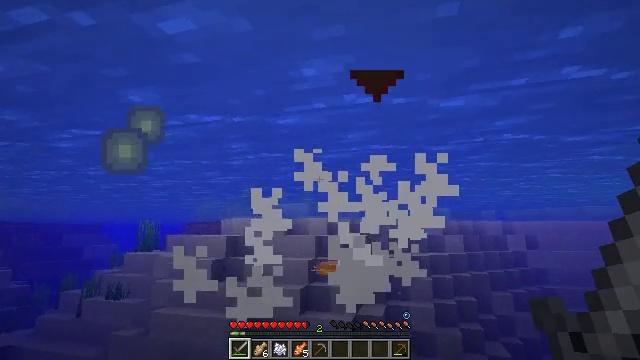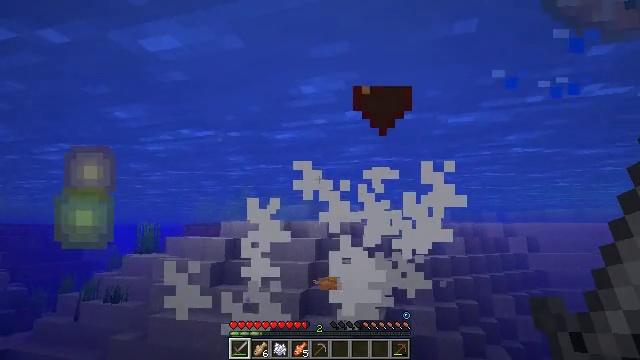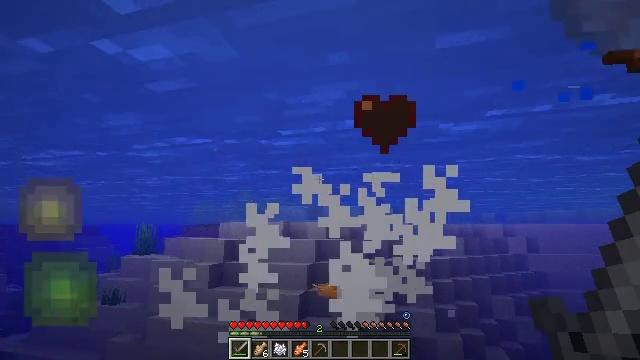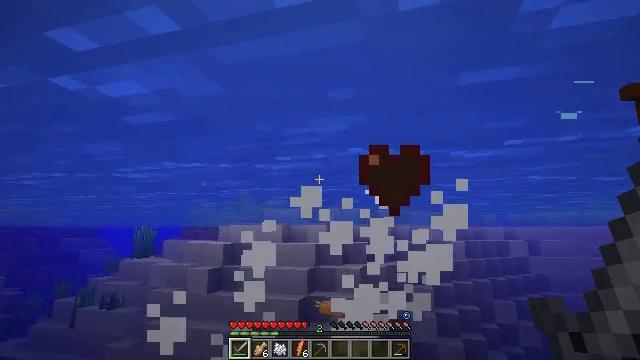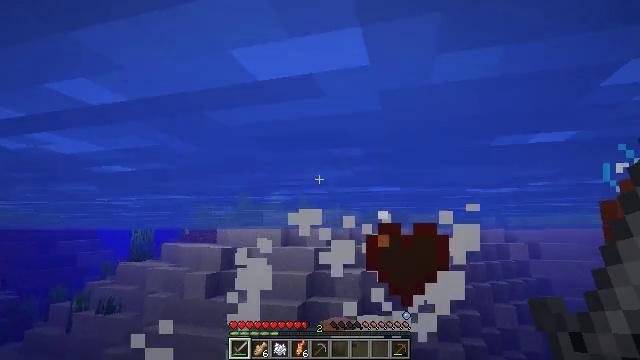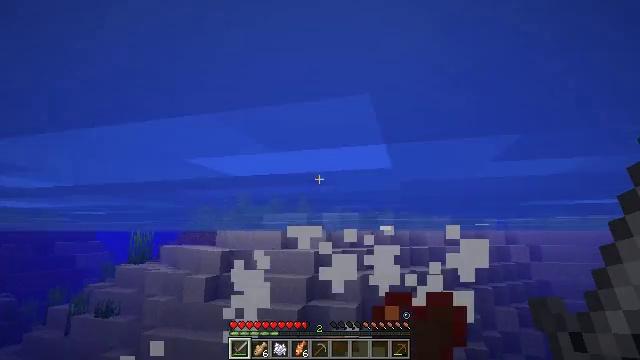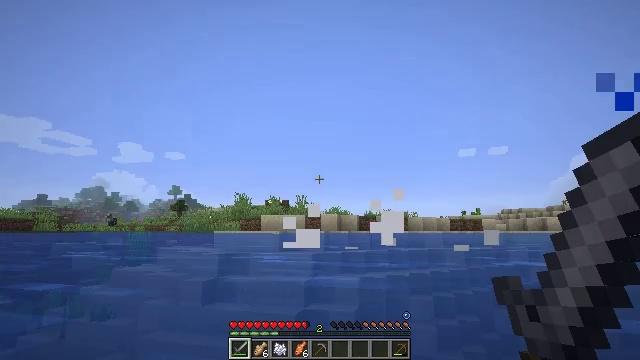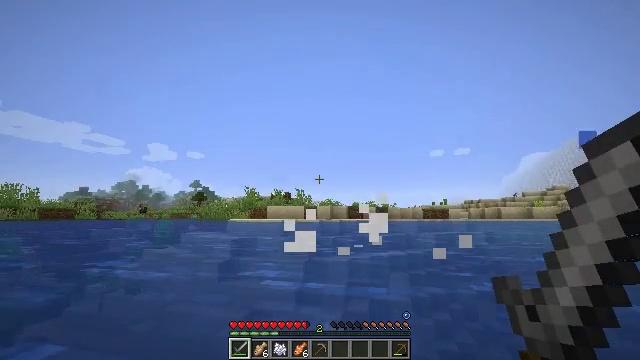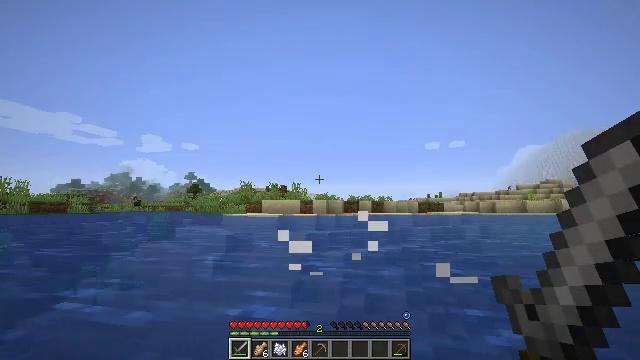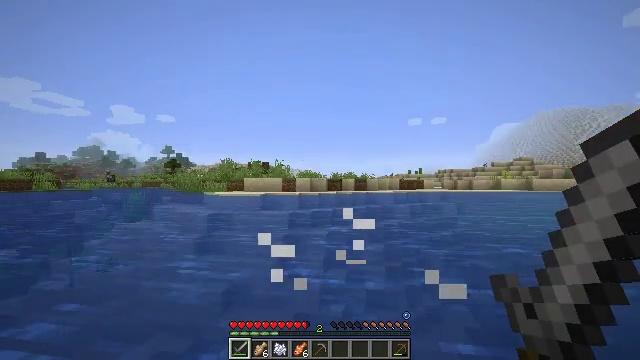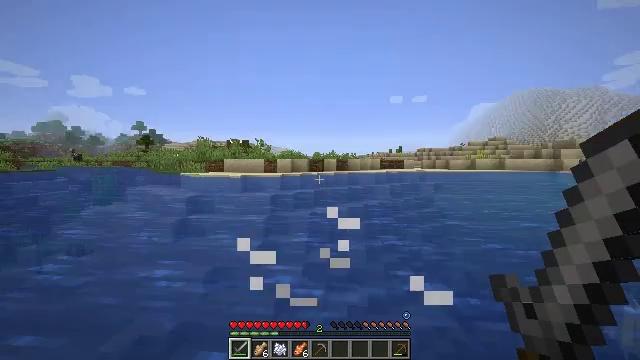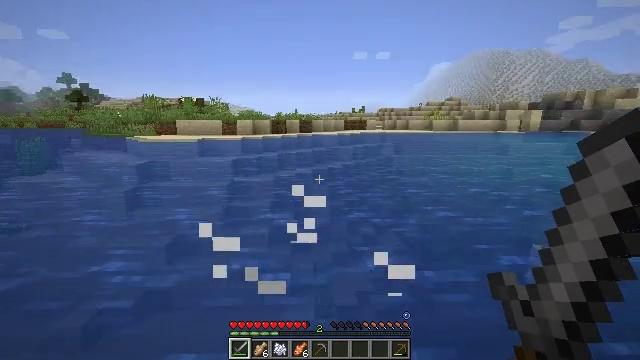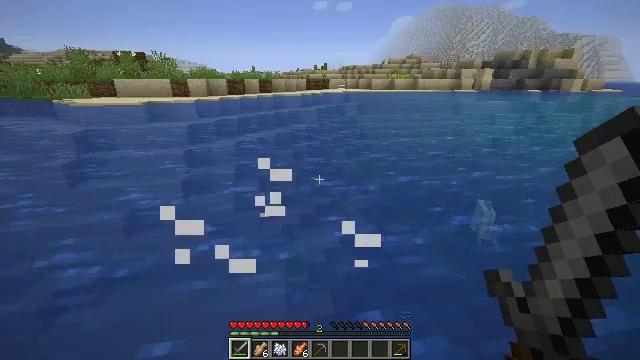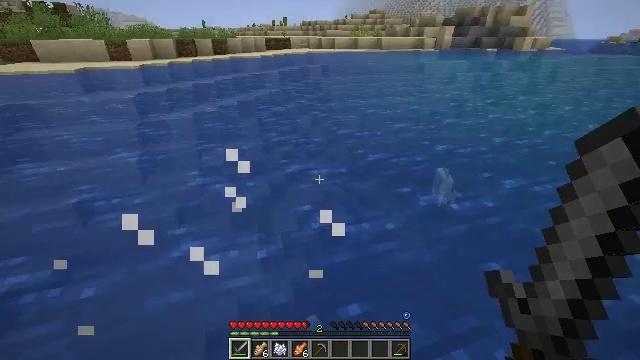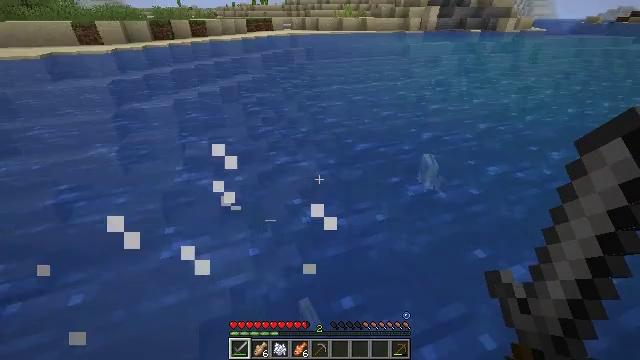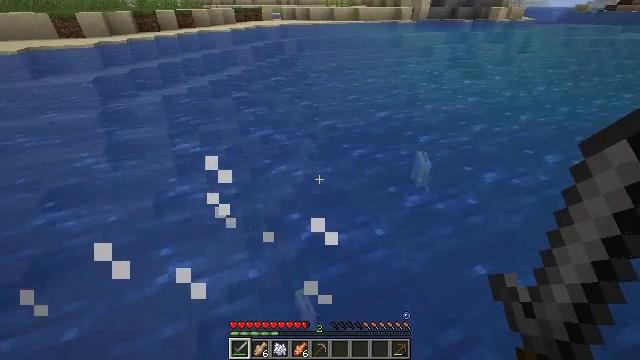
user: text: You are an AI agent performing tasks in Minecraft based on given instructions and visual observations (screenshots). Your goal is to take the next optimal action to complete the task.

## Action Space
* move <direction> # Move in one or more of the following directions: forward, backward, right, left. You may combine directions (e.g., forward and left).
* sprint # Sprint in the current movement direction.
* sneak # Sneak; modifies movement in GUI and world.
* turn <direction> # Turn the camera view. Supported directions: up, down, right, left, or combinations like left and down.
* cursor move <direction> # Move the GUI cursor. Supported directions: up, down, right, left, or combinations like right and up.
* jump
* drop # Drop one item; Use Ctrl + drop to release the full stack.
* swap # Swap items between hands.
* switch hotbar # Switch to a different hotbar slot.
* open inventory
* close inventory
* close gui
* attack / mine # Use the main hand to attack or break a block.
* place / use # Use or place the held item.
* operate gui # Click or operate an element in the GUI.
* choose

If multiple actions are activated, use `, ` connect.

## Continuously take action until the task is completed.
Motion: motion action
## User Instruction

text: Kill the tropical fish.
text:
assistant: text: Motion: move forward, jump
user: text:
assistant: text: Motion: move forward, jump
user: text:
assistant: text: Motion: move forward, jump
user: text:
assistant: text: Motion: move forward, jump
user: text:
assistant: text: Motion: move forward, jump
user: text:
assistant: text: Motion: move forward, jump
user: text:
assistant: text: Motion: move forward, turn down, jump
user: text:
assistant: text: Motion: move forward, turn down, jump
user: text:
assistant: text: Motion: move forward, turn right and down, jump
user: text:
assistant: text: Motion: move forward, turn right and down, jump
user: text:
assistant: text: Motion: move forward, turn right and down, jump
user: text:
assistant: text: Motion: move forward, turn right and down, jump
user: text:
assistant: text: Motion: move forward, turn right and down
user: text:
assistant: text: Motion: move forward, turn right and down
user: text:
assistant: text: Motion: move forward, turn right and down
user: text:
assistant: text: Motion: move forward
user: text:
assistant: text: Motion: move forward
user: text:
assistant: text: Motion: move forward
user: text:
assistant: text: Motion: move forward
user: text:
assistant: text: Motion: move forward
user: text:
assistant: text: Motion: move forward
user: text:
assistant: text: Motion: move forward
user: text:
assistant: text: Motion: move forward
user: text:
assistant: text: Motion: move forward
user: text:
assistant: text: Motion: move forward
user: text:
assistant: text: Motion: move forward
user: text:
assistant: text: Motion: move forward
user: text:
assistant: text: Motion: move forward
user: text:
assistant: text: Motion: move forward, turn left
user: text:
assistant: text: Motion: move forward, turn left and up